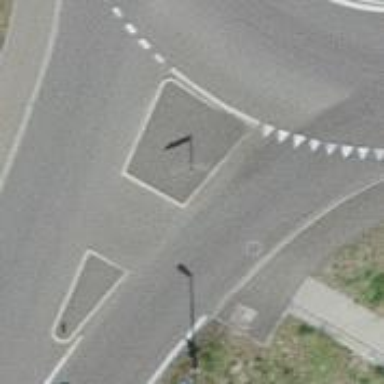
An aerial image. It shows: Marked crossing with pedestrian island.